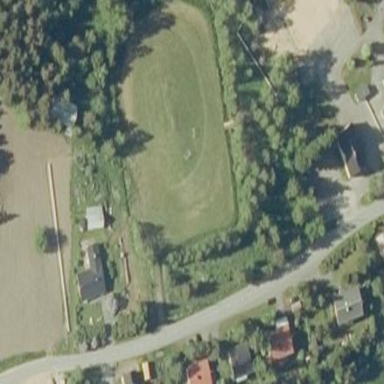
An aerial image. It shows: Soccer pitch designated for leisure and sports activities.